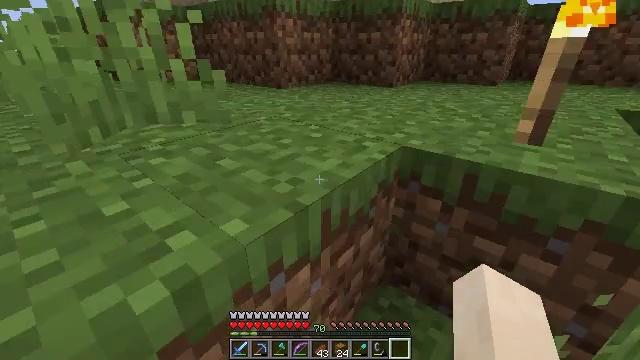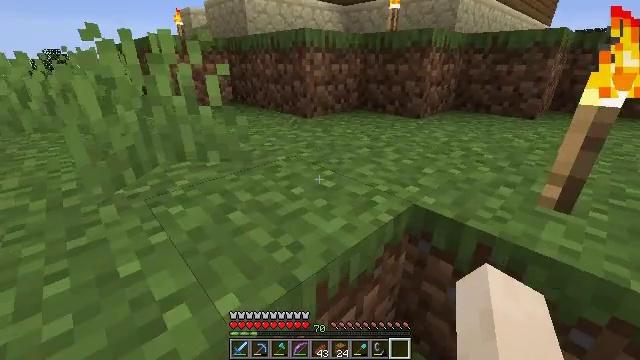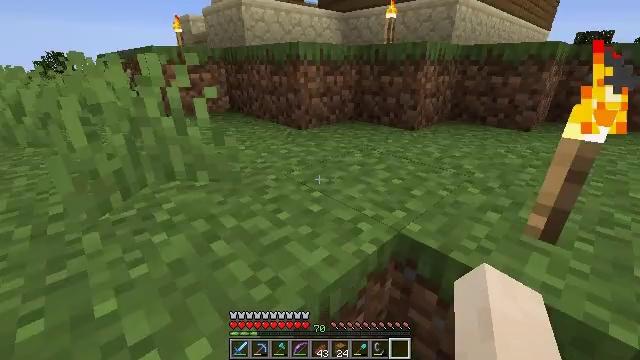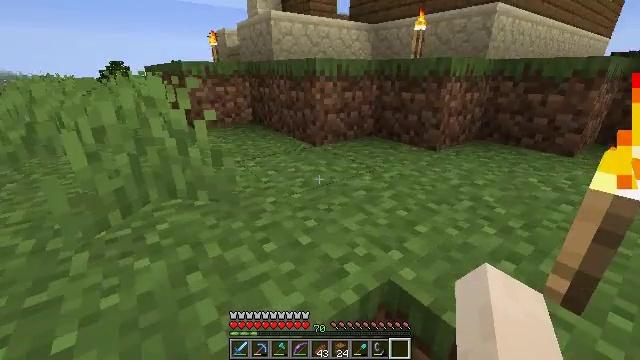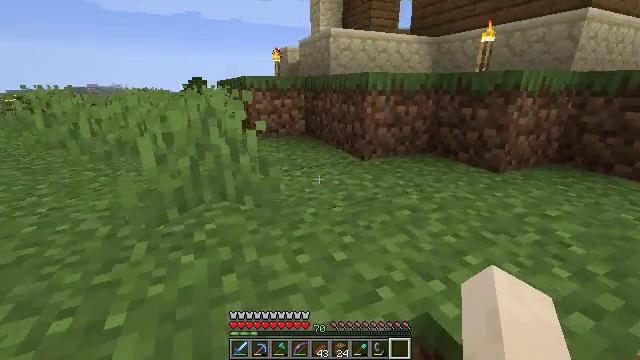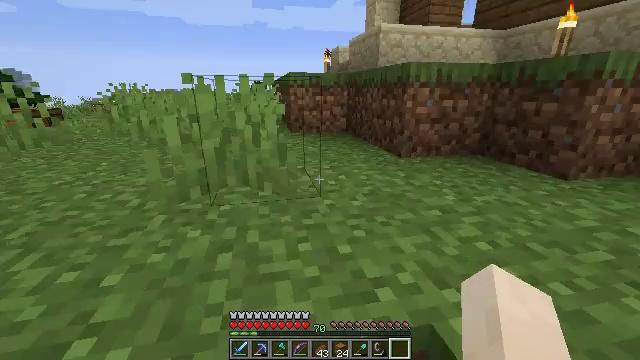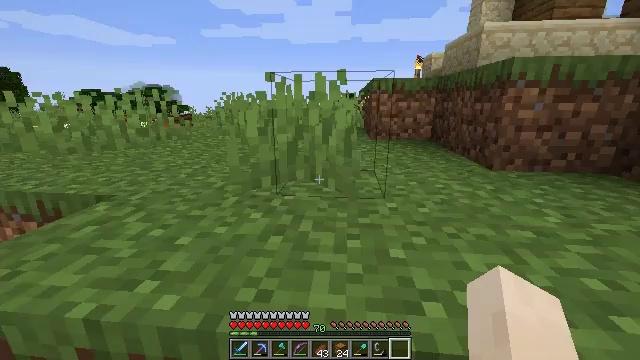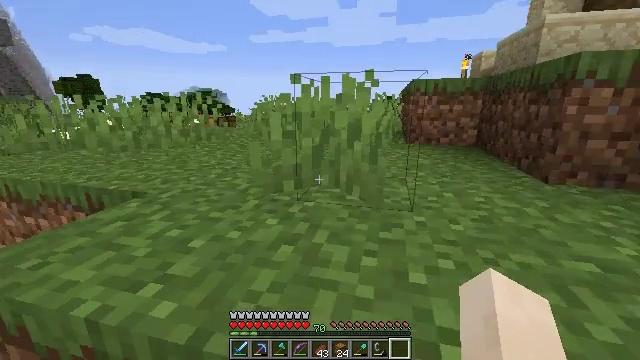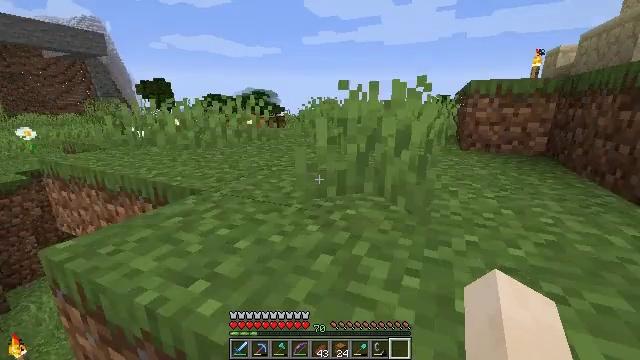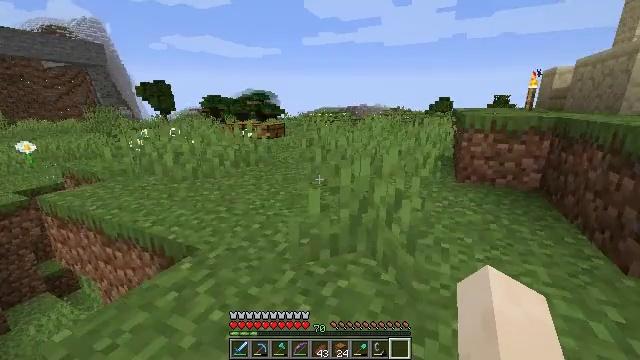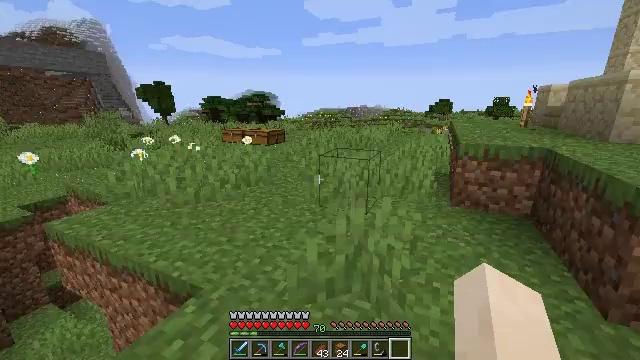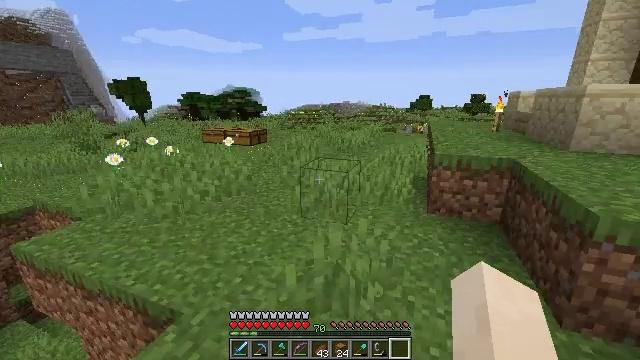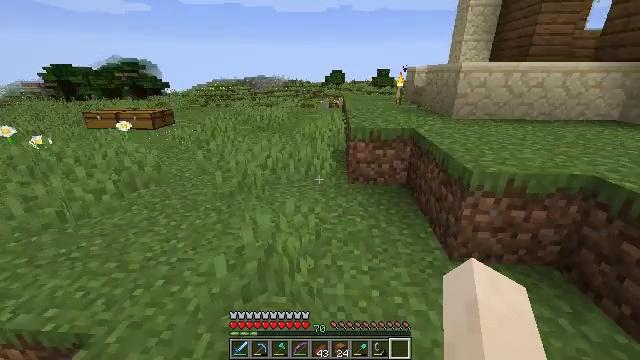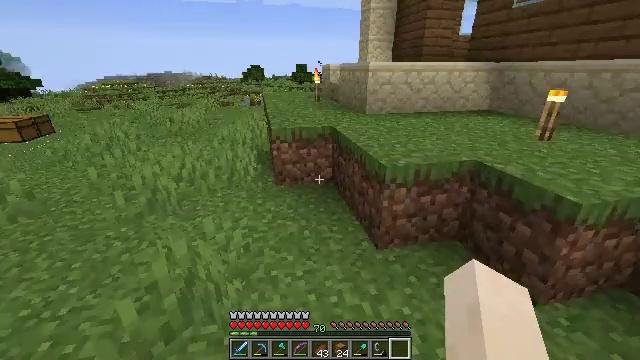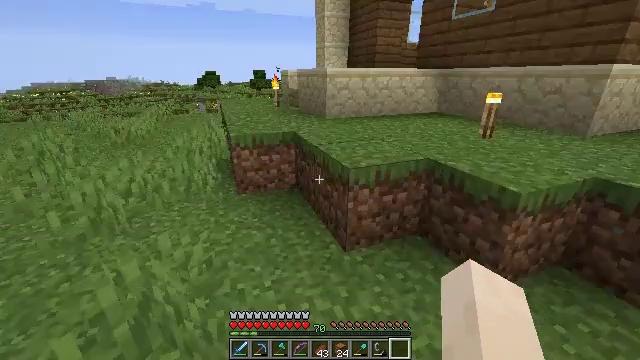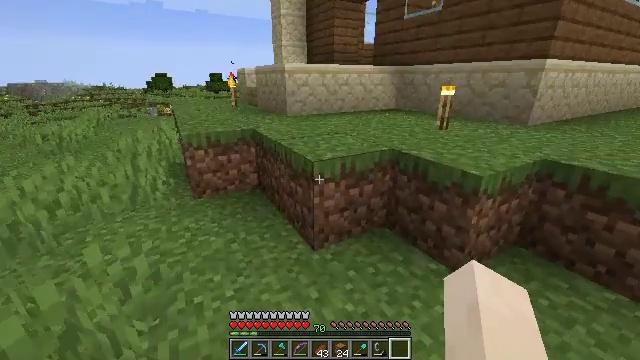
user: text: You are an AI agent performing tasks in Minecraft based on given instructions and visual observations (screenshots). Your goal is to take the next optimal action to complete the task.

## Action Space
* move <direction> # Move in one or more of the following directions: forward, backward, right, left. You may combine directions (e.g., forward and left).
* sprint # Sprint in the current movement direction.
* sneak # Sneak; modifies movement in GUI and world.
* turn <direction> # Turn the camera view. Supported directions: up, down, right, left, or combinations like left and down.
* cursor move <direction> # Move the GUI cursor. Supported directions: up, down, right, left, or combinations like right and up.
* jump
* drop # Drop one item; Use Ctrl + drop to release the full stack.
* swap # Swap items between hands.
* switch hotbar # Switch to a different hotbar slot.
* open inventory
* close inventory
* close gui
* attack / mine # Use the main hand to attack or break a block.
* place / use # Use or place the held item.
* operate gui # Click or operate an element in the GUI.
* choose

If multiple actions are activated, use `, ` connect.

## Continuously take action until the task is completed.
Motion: motion action
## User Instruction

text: Attack the chest to pick it up.
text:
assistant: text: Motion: move forward and move right, turn left and up, jump
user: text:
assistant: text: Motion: move forward and move right, jump
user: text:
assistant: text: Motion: move forward and move right, turn left and up, jump
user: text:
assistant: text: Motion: move forward and move right, turn left and up, jump
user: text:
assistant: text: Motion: move forward and move right, turn left, jump
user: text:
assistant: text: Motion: move forward and move right, turn left and up, jump
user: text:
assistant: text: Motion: move forward and move right, turn left, jump
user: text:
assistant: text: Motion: move forward and move right, turn left, jump
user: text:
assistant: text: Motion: move forward and move right, jump
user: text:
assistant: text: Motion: move forward and move right, jump
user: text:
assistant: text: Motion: move forward and move right, turn right, jump
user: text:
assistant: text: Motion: move forward and move right, turn right and down, jump
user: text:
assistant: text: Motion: move forward, turn right
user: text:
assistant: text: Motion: move forward, turn right and up
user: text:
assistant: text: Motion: move forward, sprint, turn right
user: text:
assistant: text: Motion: move forward, sprint, turn right
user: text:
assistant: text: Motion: move forward, sprint
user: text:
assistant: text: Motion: move forward, sprint
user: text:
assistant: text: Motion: move forward, sprint
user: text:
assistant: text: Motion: move forward, sprint, jump
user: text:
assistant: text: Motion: move forward, sprint, turn left, jump
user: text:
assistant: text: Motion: move forward, sprint, turn left, jump
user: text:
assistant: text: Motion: move forward, sprint
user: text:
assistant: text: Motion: move forward, sprint
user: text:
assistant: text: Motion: move forward, sprint
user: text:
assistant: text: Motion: move forward, sprint
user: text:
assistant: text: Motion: move forward, sprint
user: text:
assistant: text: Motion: move forward, sprint, jump
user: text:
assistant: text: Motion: move forward, sprint, jump
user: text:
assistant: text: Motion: move forward, sprint, jump